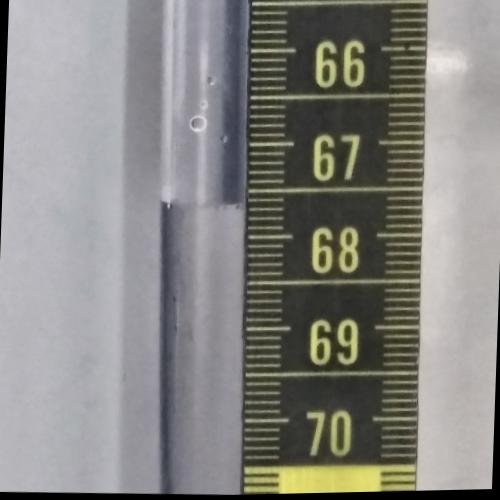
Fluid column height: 67.6 cm